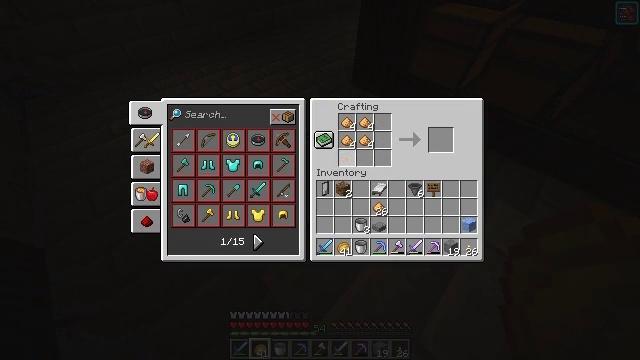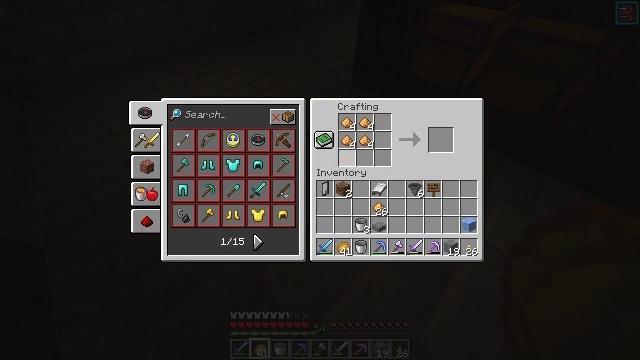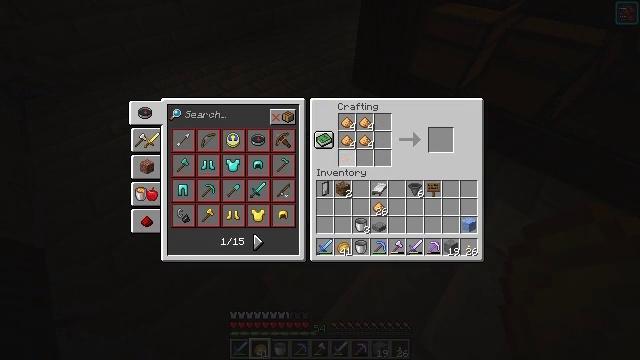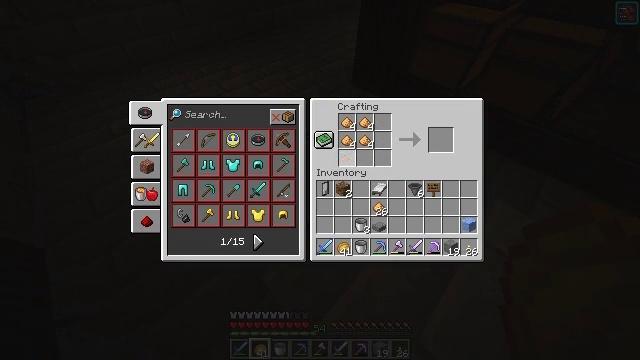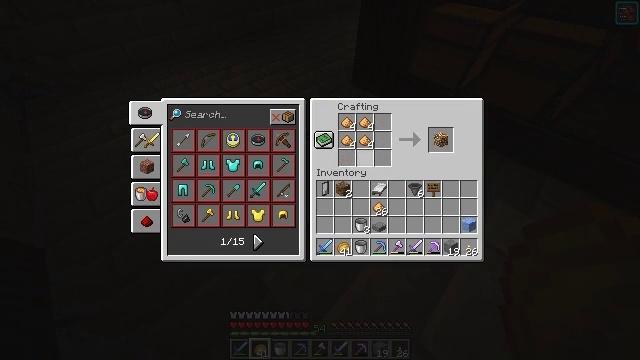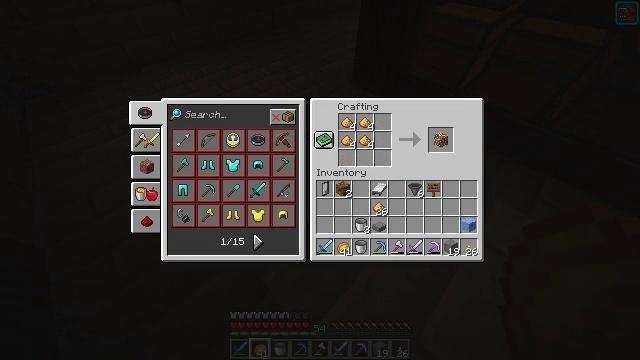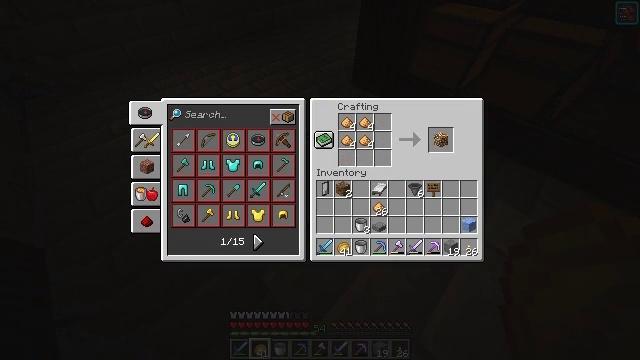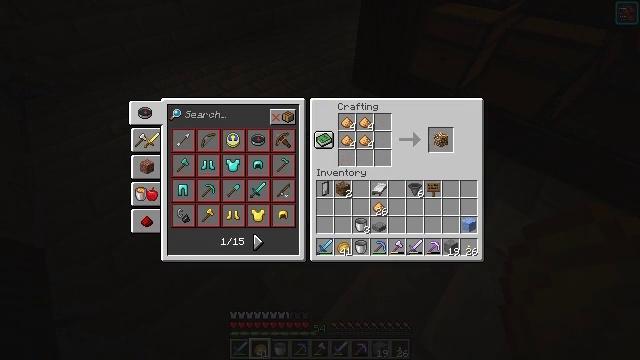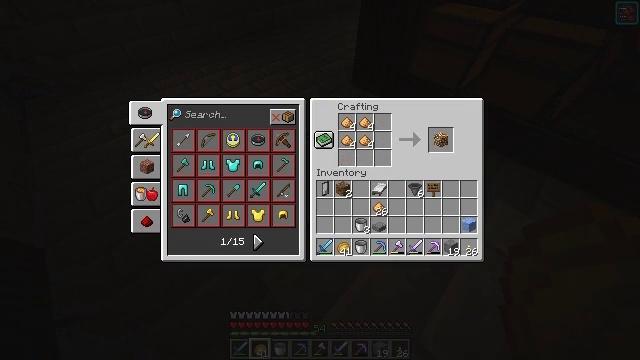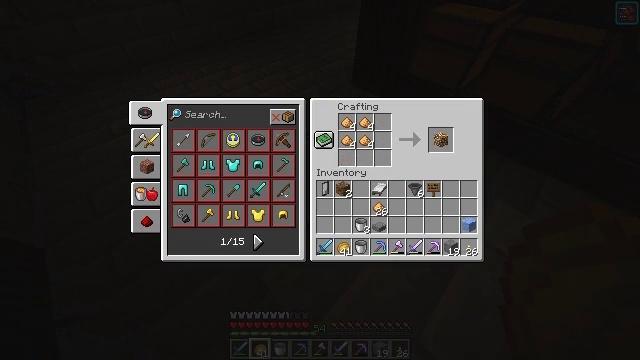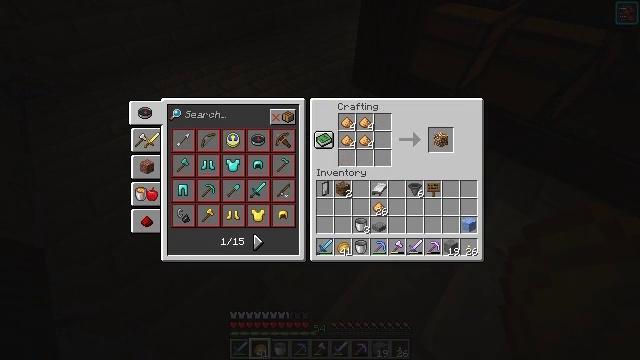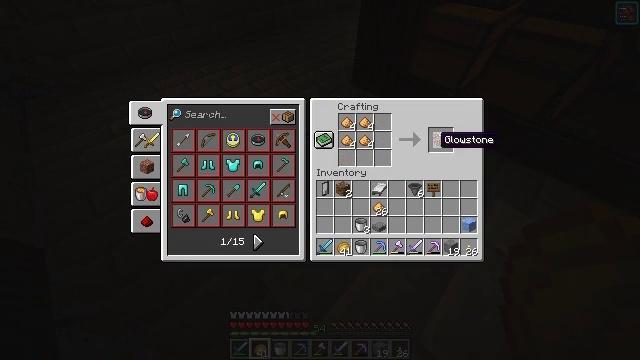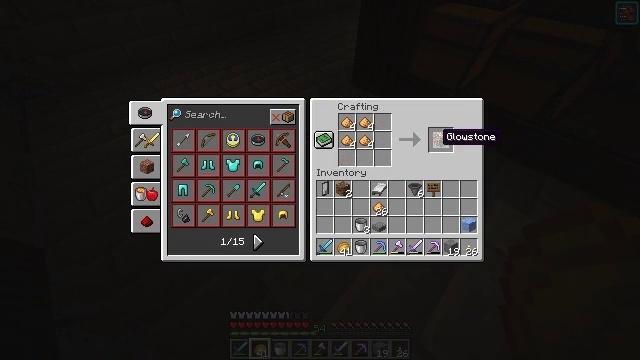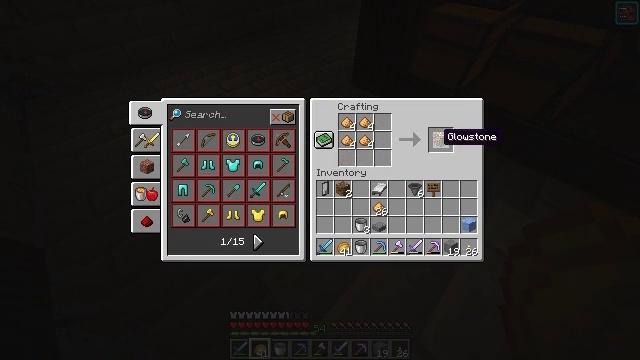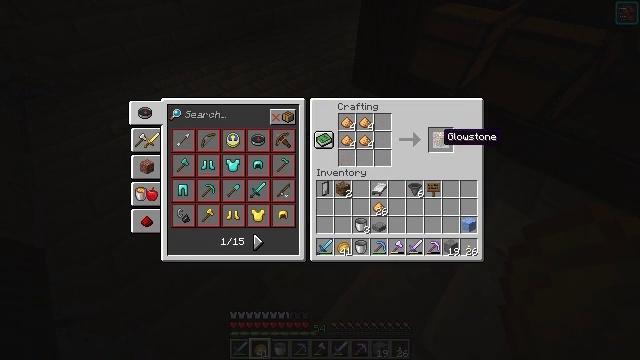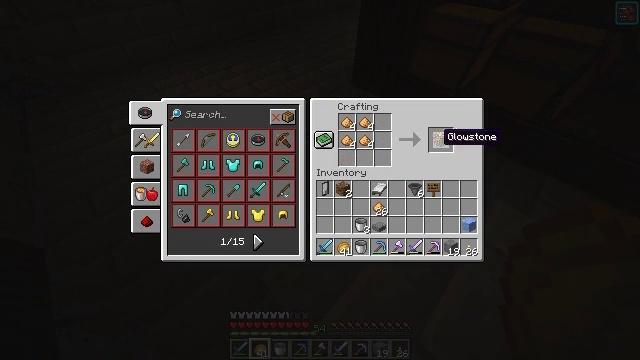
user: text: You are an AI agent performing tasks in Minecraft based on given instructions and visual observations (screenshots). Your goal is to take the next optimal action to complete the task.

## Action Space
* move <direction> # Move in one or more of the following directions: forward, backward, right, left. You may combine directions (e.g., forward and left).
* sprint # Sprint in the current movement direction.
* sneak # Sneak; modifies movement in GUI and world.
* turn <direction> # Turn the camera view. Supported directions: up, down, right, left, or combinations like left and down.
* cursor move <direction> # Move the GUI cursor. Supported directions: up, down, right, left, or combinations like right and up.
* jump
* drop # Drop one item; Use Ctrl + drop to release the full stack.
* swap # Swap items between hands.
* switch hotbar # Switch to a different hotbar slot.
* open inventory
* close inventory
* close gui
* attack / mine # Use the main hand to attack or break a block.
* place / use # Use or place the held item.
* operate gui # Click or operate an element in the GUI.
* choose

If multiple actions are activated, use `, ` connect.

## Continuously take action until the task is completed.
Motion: motion action
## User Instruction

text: Use 4 pieces of glowstone dust to create a glowstone.
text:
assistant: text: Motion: sneak, choose
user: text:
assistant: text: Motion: sneak
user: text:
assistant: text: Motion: sneak
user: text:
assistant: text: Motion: sneak, cursor move right
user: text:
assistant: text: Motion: sneak, cursor move right
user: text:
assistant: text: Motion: sneak, cursor move right
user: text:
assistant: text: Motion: sneak, cursor move right
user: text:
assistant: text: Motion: no_op
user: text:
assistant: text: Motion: no_op
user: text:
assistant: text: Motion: no_op
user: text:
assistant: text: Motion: sneak
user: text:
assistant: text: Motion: sneak
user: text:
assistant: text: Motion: sneak
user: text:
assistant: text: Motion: sneak
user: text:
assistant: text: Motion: sneak
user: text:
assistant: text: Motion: sneak, choose
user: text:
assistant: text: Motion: sneak, choose
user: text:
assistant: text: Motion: sneak, choose
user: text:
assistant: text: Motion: sneak
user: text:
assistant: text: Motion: no_op
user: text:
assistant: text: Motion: no_op